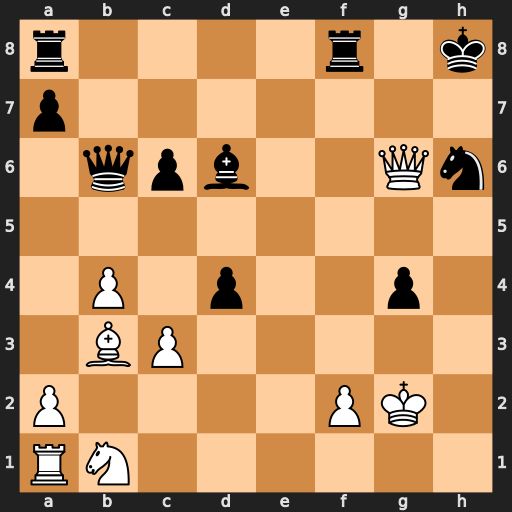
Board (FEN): r4r1k/p7/1qpb2Qn/8/1P1p2p1/1BP5/P4PK1/RN6
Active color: w
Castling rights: -
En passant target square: -
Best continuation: Qxh6#